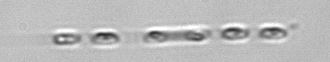
Label: Skeletonema